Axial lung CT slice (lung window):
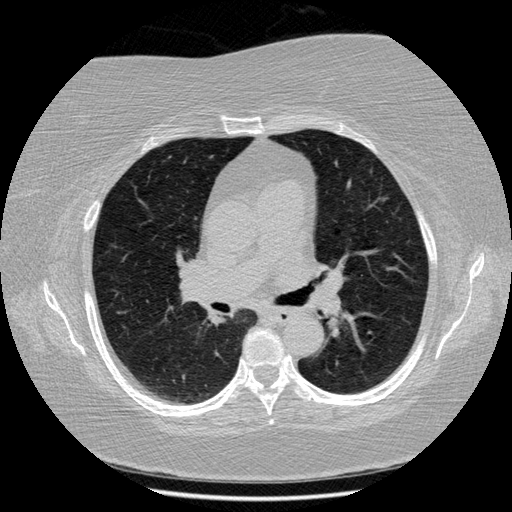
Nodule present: no